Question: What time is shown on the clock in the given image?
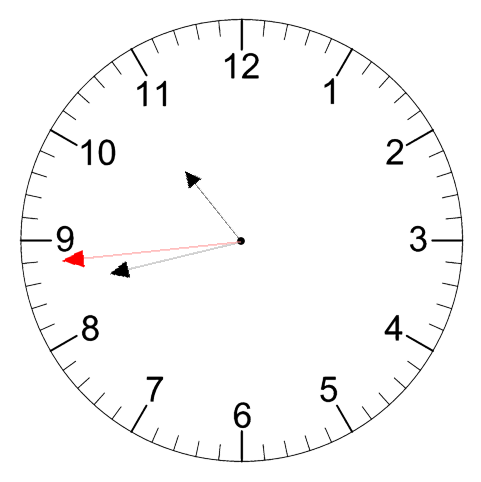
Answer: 10:42:44